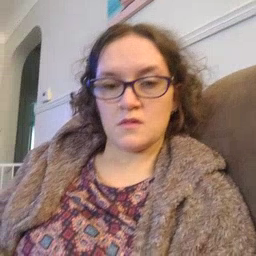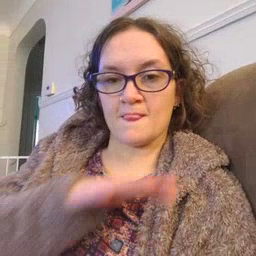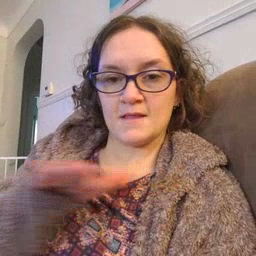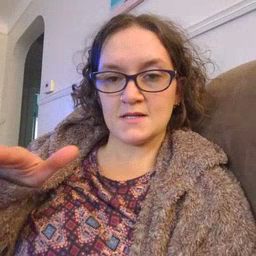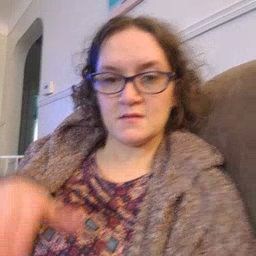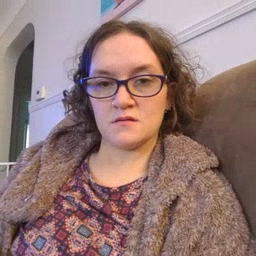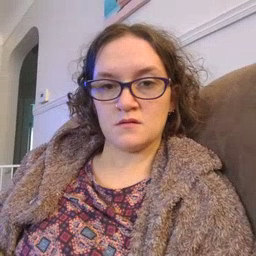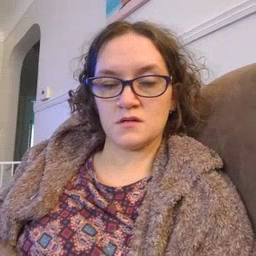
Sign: clean